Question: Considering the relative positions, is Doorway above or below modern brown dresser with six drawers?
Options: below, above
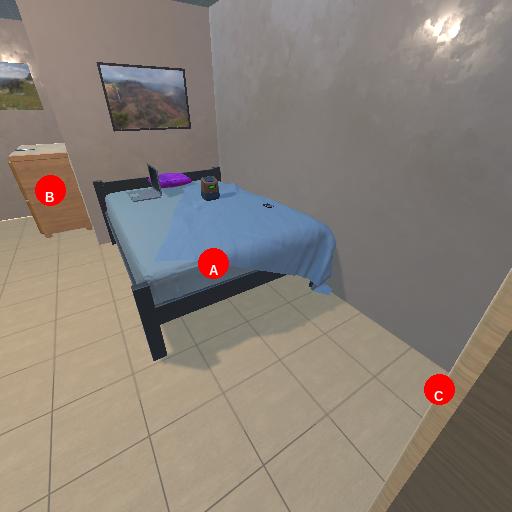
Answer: below